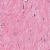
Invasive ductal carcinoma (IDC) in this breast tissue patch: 0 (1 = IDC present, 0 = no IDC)